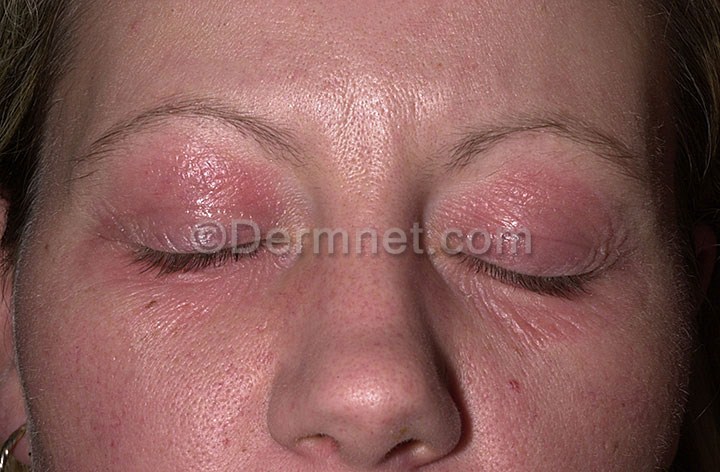
Disease: Poison Ivy Photos and other Contact Dermatitis